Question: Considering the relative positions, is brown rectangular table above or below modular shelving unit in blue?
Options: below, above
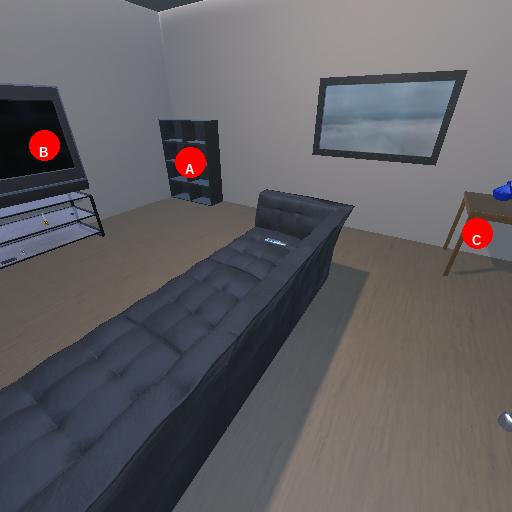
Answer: below